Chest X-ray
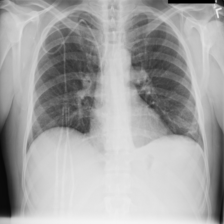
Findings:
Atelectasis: negative
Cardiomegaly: negative
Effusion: positive
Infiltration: negative
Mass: negative
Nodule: negative
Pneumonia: negative
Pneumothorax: negative
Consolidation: negative
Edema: negative
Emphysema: negative
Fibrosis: negative
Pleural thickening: negative
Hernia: negative